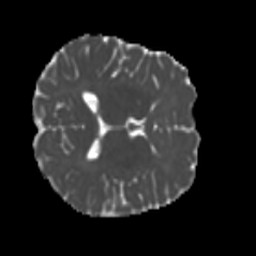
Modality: MD
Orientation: axial
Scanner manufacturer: siemens
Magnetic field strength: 3 T
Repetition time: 4 s
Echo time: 0.0594 s